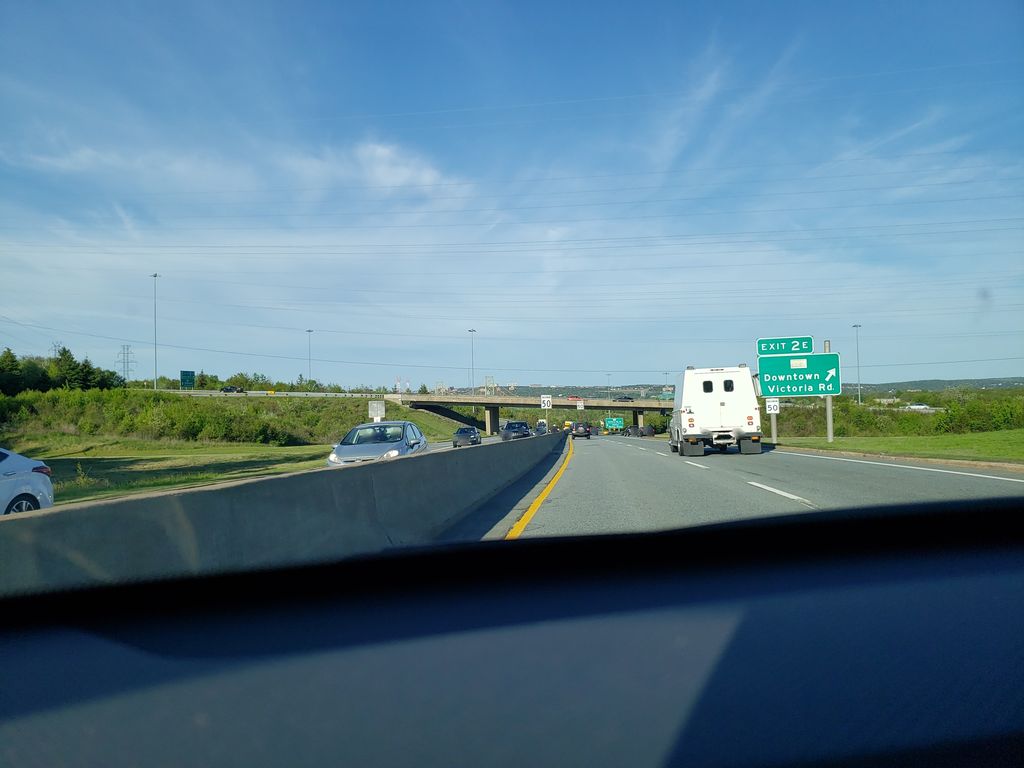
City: halifax